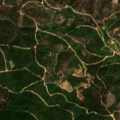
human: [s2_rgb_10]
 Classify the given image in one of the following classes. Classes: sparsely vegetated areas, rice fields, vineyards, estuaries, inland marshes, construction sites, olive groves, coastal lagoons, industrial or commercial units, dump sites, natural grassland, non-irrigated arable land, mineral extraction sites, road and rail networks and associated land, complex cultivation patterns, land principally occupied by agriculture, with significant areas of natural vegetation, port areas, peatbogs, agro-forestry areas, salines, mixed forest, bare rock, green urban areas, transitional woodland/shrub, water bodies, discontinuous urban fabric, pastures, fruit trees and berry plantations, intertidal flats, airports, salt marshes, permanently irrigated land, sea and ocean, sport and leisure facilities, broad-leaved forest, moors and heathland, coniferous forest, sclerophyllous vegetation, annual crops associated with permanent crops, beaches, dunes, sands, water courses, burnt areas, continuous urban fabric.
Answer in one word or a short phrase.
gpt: coniferous forest, transitional woodland/shrub